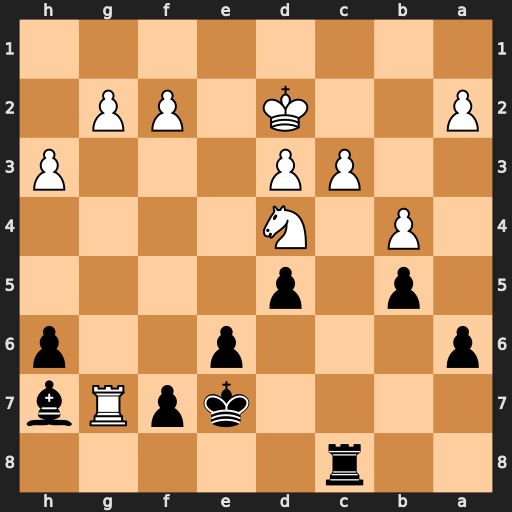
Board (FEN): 2r5/4kpRb/p3p2p/1p1p4/1P1N4/2PP3P/P2K1PP1/8
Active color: b
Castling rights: -
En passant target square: -
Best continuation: Bg6 Rxg6 fxg6